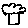
Label: tree